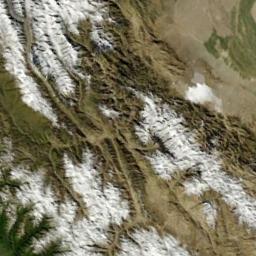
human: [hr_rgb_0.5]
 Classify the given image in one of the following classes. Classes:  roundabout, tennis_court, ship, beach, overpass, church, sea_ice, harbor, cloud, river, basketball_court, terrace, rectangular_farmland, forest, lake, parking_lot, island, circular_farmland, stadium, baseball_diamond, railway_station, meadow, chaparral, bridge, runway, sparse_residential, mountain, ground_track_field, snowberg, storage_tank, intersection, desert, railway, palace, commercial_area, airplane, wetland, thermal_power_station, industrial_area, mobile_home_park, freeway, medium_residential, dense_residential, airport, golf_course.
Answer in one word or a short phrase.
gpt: snowberg